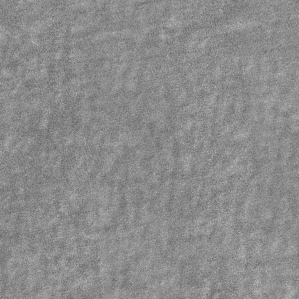
Label: frost